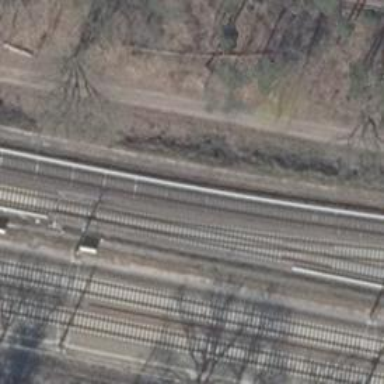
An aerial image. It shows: Railway signal.